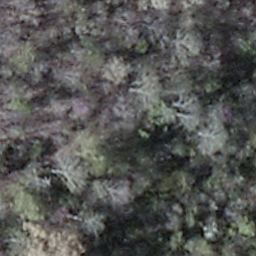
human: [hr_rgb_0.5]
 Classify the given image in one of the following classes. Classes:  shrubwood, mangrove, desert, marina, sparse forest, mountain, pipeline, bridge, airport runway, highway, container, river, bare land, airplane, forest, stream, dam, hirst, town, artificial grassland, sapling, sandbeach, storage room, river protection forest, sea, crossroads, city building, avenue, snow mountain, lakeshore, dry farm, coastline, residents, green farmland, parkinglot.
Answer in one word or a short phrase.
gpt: shrubwood